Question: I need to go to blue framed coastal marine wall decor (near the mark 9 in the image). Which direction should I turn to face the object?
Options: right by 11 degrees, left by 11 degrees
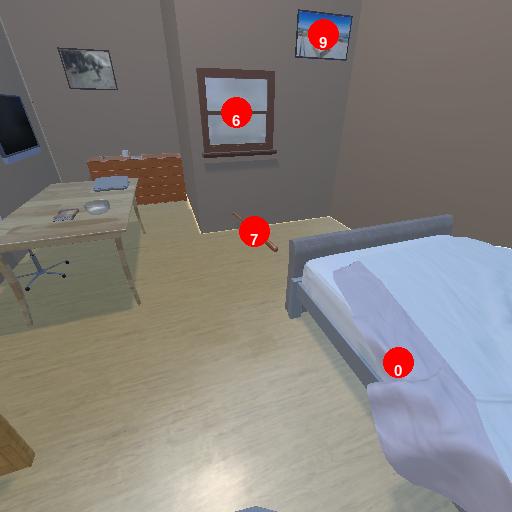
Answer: right by 11 degrees